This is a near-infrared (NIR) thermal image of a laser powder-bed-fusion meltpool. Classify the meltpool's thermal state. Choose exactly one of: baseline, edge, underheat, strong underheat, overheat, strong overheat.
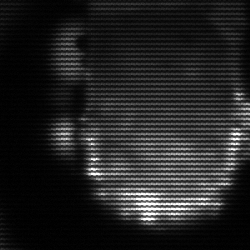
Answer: baseline